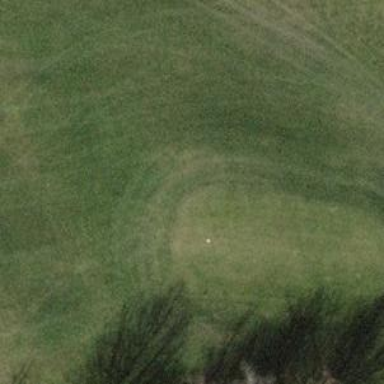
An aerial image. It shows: Grass area designated as golf tee.